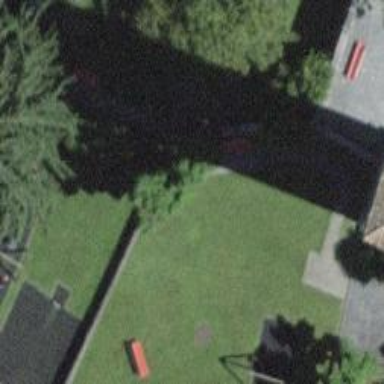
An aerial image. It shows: Red bench.